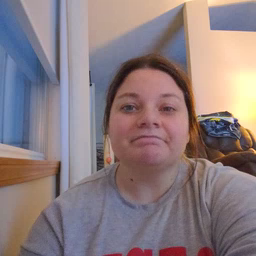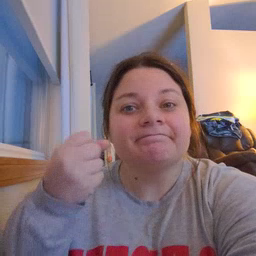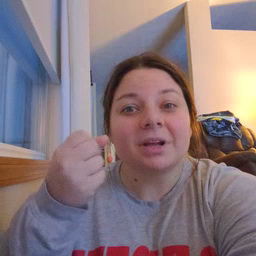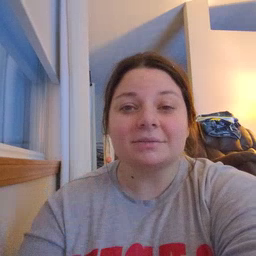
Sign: milk